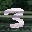
Label: 3